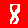
Digit: 8